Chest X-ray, PA view. Patient: 53 years old, sex F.
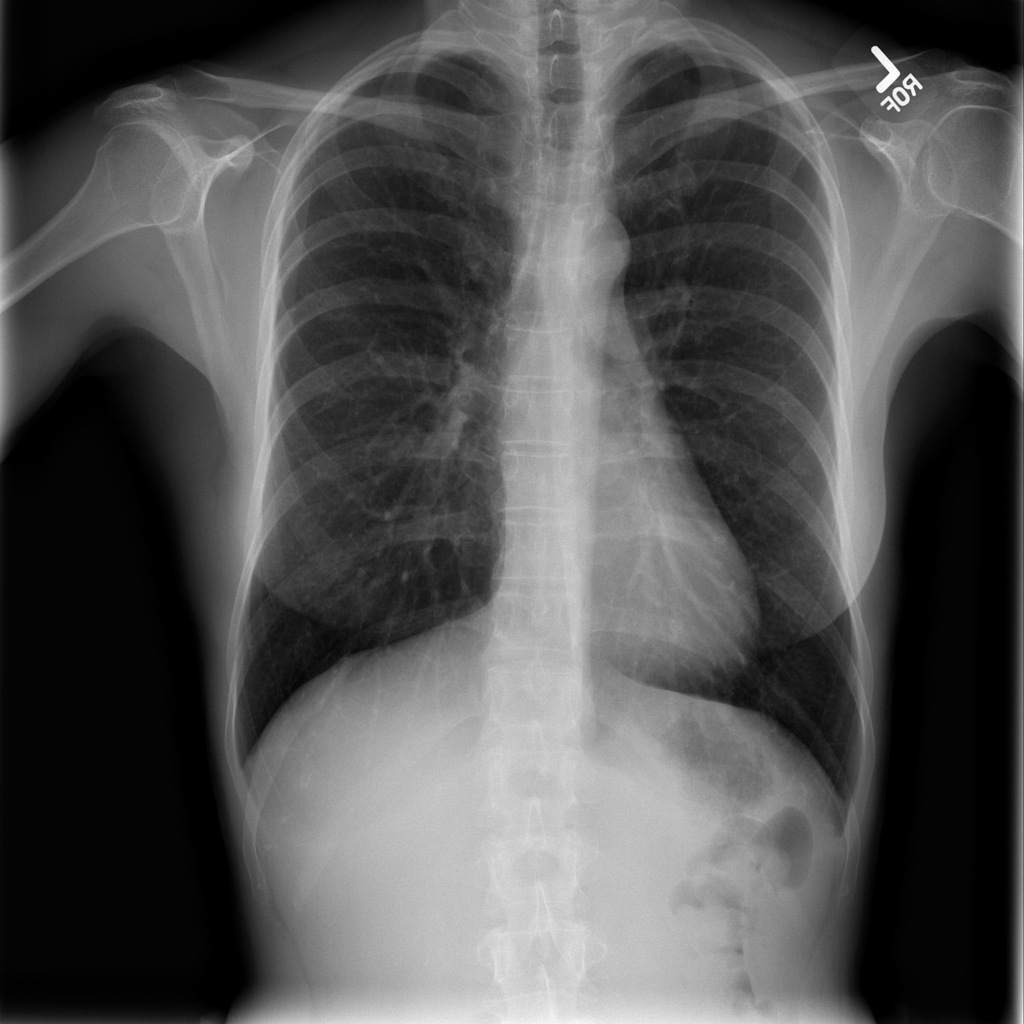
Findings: Infiltration